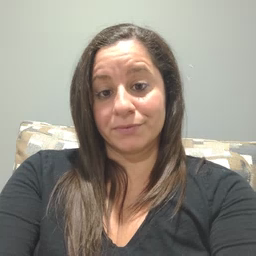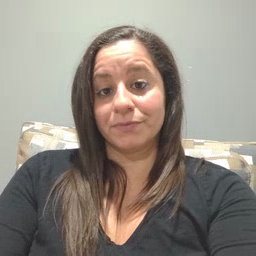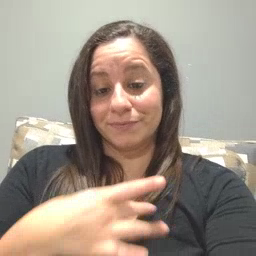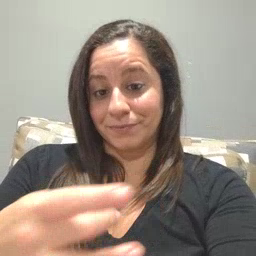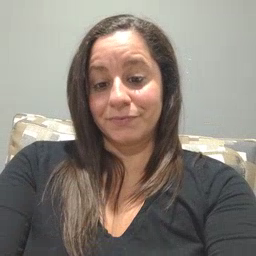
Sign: like